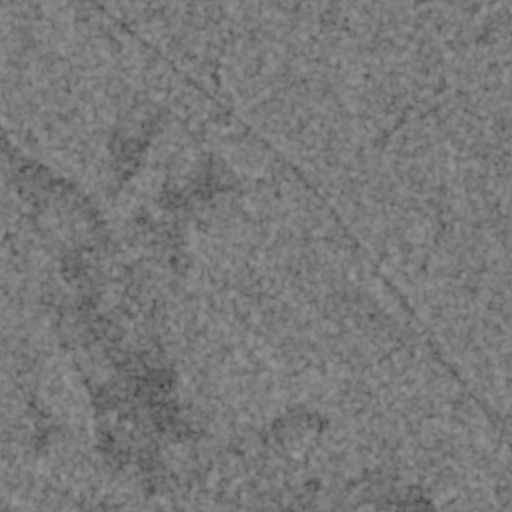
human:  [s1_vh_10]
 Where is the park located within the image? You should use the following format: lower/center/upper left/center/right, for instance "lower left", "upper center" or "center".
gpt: The park is located in the center left of the image.
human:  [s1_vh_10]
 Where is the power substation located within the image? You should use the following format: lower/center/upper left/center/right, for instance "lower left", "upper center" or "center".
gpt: The power substation is located in the lower center of the image.
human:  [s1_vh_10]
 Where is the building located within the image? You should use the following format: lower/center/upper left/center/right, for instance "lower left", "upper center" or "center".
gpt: There is no building in the image.

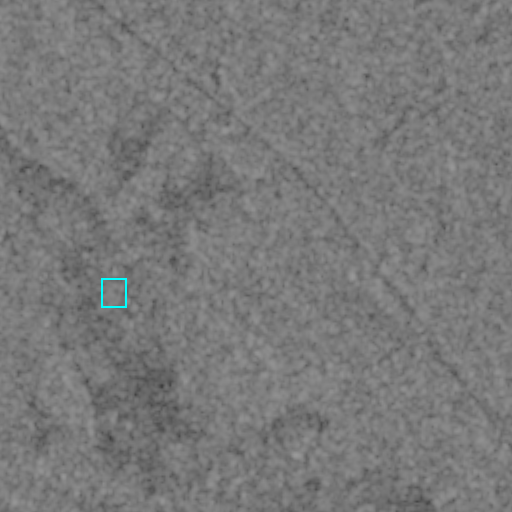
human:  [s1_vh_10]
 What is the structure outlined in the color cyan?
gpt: The structure outlined in cyan is a park.
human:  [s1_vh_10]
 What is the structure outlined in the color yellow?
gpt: There is no yellow outline.